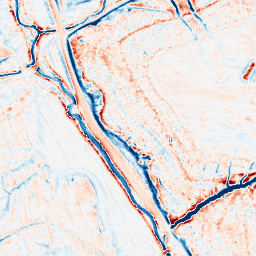
Category: edge_preserving
Decomposition family: anisotropic_diffusion
Decomposition parameters: iterations: 20
kappa: 30
gamma: 0.2
Upsampling method: regularized
Upsampling parameters: scale: 4
lambda_reg: 0.01
Upsampling scale: 4